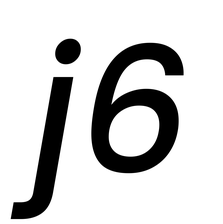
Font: Poppins-MediumItalic